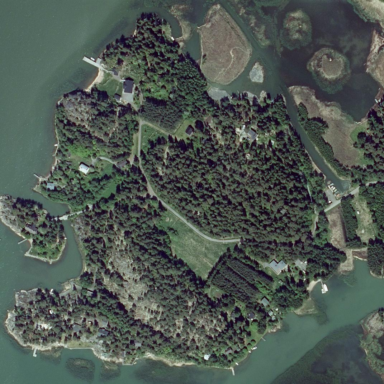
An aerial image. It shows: Islet along the natural coastline.